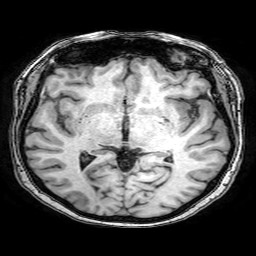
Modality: T1w
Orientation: coronal
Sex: female
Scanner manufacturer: philips
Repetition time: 0.008076 s
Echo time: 0.00369 s